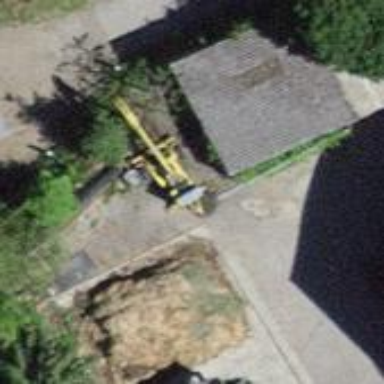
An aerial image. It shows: Garage building.